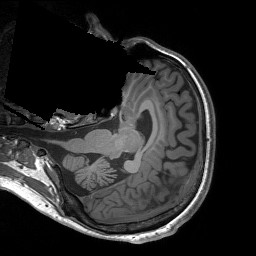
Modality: T1w
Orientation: axial